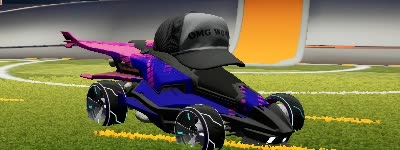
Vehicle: aftershock